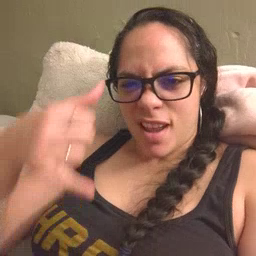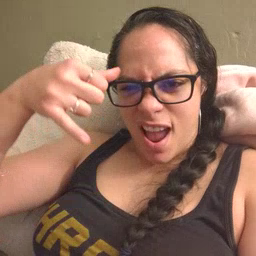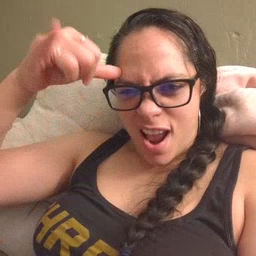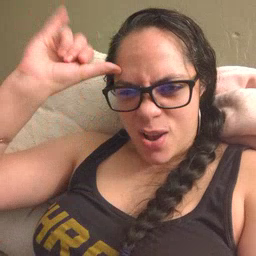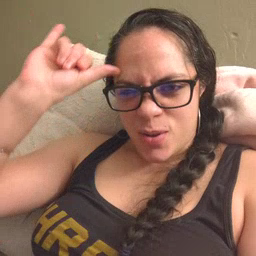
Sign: cow